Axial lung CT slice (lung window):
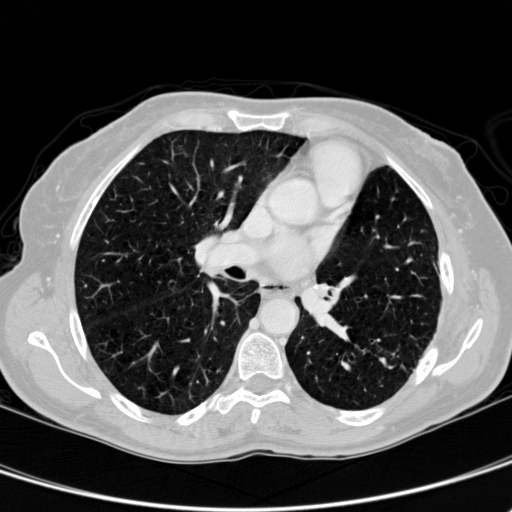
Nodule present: no